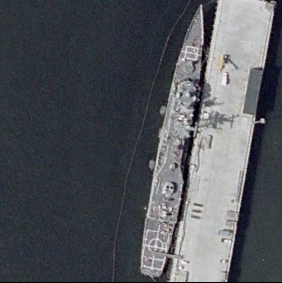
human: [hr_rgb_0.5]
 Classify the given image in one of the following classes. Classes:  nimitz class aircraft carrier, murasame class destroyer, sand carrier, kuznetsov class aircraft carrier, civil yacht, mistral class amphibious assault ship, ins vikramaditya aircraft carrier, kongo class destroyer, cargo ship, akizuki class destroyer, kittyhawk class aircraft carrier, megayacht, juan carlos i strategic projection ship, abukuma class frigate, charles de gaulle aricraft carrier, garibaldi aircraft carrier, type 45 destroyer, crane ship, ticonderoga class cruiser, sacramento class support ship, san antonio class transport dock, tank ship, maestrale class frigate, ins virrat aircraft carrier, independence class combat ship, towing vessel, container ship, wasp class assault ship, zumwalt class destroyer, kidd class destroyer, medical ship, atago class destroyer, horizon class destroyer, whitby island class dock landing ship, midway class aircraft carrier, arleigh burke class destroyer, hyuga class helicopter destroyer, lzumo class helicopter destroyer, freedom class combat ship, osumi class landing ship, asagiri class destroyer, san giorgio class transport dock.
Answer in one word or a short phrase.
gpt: Ticonderoga class cruiser